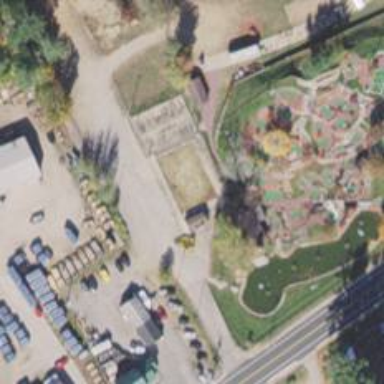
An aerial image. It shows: Miniature golf course.